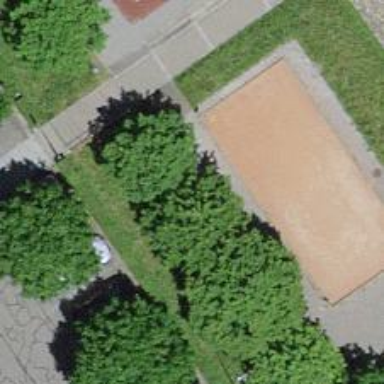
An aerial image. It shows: Black bench.